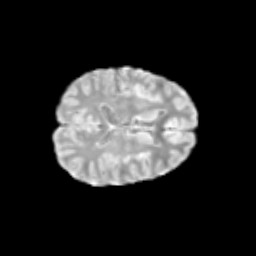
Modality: T2w
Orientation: axial
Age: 12
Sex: female
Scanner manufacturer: siemens
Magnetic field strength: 3 T
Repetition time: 3.8 s
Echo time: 0.07 s